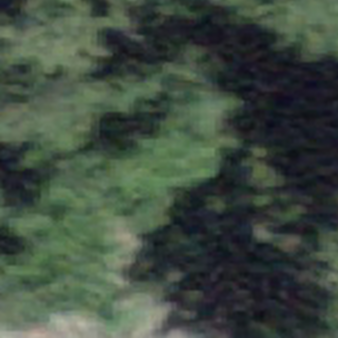
Label: other